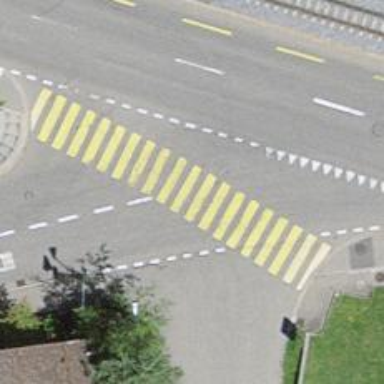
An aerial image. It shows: Marked crossing on footway.